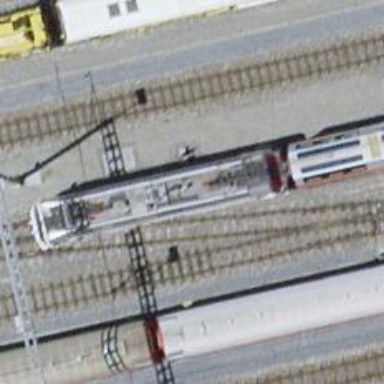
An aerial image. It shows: Railway switch.